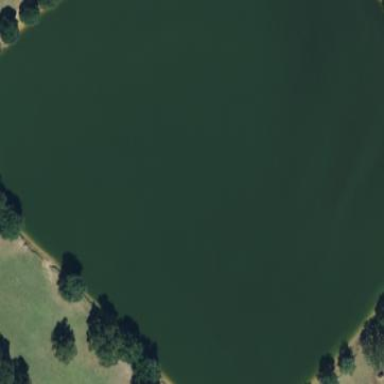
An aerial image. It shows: Peaceful pond surrounded by nature.